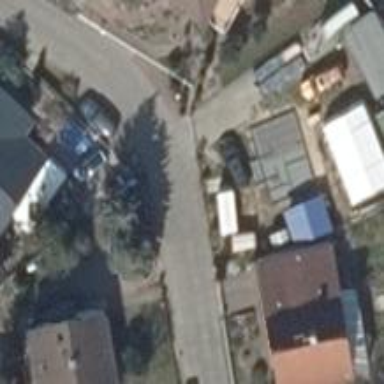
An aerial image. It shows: Residential road.